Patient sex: M
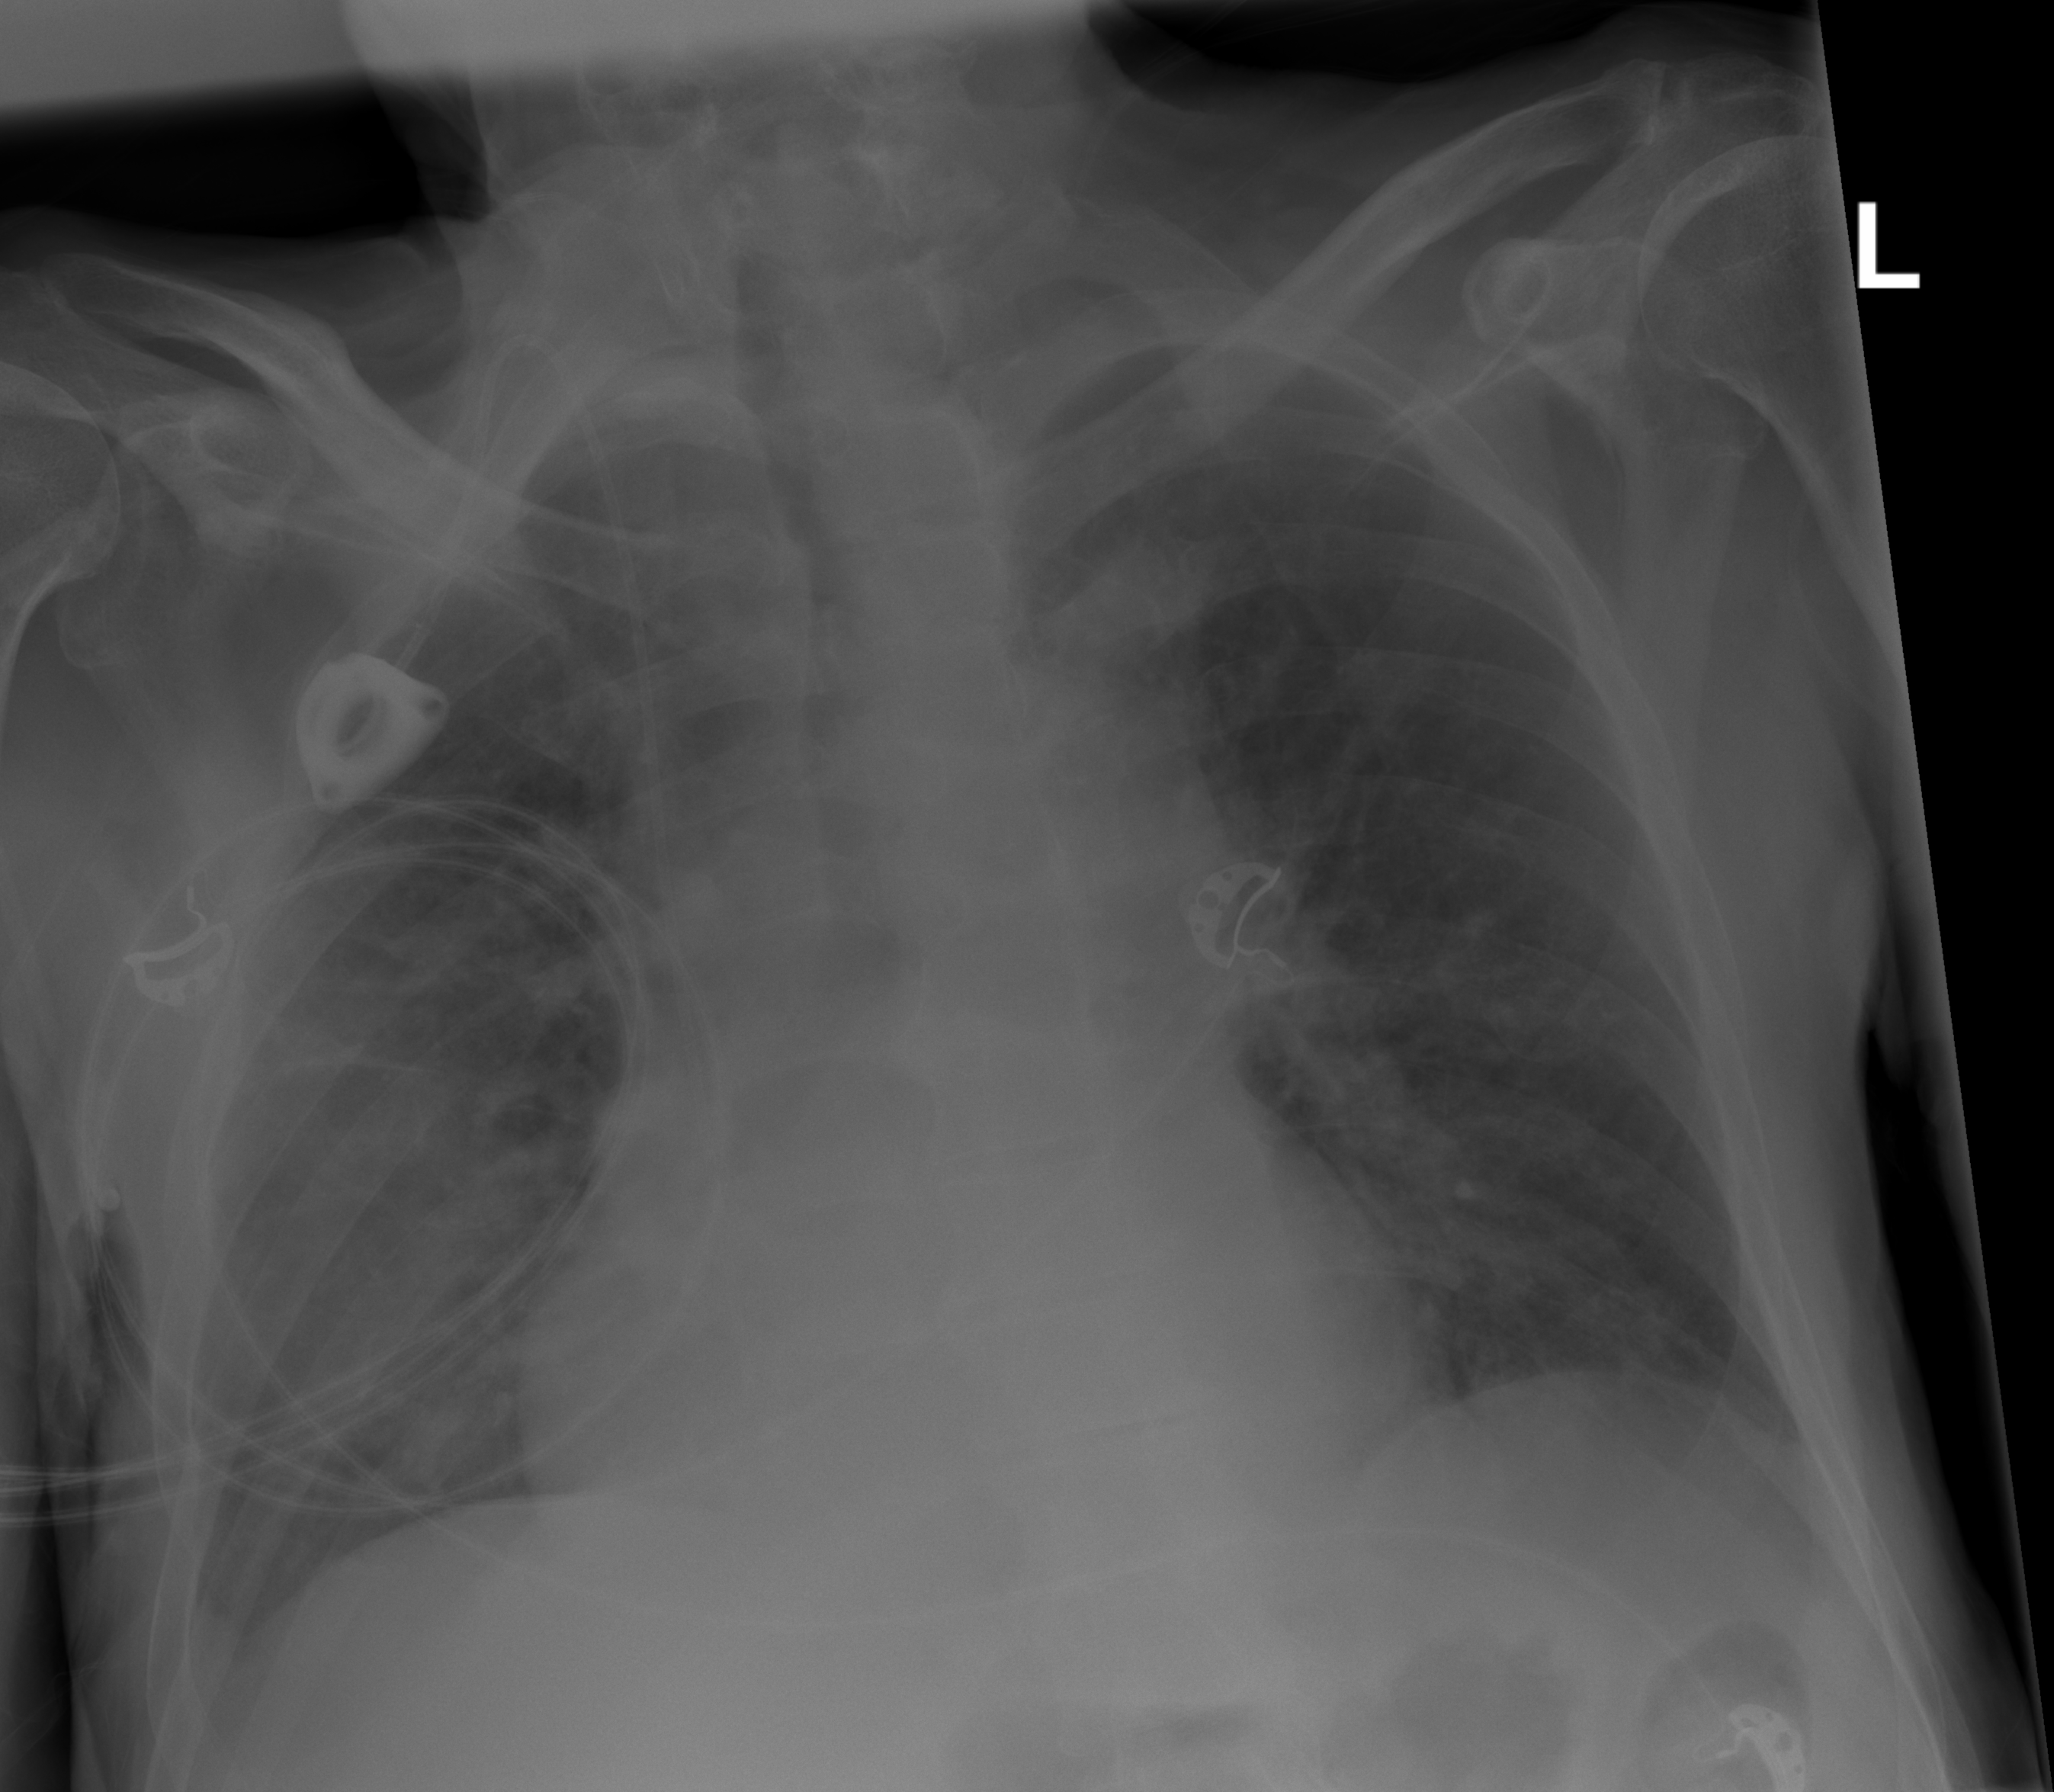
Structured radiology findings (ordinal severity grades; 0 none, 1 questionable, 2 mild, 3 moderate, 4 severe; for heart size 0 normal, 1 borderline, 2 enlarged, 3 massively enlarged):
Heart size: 1
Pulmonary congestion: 0
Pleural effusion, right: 0
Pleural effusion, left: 0
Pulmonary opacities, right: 0
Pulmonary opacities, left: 0
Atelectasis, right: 2
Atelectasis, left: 0